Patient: sex M, age 26
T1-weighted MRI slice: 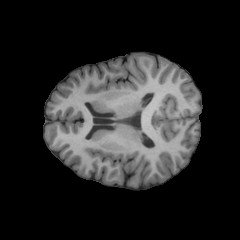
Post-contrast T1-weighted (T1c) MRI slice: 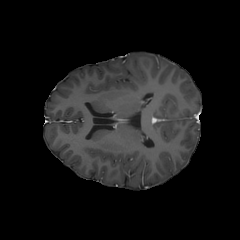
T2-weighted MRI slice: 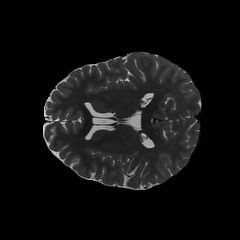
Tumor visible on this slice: no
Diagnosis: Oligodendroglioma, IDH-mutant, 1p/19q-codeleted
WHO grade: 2